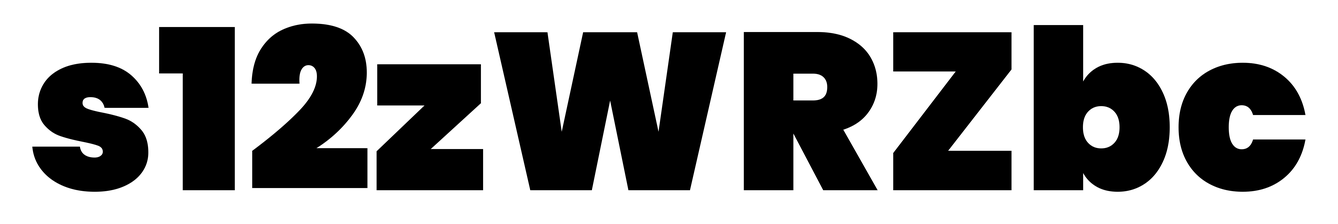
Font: Poppins-Black